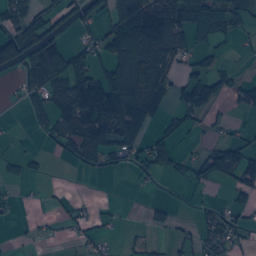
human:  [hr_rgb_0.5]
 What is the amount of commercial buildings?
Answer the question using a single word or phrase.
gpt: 1

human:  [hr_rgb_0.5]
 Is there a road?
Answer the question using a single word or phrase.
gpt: yes

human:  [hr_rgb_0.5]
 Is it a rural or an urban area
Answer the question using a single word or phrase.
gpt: rural

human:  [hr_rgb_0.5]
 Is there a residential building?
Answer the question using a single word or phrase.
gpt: yes

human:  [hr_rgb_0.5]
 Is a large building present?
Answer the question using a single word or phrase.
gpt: no

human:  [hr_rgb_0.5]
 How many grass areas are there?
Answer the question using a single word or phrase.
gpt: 126

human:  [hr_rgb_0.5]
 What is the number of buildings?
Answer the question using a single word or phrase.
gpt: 292

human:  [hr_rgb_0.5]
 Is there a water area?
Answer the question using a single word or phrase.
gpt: yes

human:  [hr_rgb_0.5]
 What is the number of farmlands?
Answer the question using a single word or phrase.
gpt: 73

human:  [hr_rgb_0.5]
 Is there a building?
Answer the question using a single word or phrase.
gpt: yes

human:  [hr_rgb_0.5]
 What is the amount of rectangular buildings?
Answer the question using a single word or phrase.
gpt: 210

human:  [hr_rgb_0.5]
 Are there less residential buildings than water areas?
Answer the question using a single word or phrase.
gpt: no

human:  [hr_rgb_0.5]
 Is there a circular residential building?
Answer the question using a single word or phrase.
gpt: yes

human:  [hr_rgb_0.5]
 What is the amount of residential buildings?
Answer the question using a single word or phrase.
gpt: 289

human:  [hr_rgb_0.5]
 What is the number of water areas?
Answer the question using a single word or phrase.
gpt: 22

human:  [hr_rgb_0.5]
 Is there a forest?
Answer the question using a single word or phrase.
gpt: yes

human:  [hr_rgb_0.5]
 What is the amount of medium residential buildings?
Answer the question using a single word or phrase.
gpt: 2

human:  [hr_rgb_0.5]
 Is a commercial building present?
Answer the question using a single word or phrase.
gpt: yes

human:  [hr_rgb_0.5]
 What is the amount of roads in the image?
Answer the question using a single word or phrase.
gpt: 191

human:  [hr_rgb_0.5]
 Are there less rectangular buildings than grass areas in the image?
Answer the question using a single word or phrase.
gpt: no

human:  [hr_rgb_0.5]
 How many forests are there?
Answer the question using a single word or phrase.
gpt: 140

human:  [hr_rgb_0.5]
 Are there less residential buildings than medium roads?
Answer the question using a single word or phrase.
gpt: no

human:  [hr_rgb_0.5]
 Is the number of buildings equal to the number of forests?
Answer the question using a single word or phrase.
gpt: no

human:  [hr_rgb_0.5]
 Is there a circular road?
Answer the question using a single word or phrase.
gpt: no

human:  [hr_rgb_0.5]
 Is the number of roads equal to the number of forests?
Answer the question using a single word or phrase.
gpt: no

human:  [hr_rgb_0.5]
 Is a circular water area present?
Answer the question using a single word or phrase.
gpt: yes

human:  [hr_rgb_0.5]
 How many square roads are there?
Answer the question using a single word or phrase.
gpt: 0

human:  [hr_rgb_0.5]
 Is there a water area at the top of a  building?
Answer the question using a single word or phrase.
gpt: yes

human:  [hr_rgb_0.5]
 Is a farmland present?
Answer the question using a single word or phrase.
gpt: yes

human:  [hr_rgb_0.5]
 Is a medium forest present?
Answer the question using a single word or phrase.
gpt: yes

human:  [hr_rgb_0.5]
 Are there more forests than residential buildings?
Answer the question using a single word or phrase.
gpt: no

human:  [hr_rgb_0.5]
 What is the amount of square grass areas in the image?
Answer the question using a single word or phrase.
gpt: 0

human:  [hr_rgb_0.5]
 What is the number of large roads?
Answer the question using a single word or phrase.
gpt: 0

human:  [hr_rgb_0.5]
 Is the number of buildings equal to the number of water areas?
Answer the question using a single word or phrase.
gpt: no

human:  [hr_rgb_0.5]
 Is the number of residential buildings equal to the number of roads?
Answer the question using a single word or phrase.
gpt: no

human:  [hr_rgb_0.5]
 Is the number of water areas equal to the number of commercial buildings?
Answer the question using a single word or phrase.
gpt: no

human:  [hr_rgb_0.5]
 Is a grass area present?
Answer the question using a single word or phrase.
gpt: yes

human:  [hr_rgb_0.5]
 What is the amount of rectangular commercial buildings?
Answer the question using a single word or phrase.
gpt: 1

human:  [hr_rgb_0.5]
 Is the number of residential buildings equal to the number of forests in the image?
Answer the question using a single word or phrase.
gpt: no

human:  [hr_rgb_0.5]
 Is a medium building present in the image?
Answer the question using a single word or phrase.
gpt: yes

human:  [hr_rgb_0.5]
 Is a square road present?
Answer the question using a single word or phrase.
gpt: no

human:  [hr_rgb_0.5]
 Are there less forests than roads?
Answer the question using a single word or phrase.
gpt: yes

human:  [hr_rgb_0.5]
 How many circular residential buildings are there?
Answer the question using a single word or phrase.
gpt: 4

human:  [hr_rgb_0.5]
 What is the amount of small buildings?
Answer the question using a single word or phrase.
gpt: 290

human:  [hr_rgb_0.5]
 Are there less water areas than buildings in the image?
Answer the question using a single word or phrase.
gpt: yes

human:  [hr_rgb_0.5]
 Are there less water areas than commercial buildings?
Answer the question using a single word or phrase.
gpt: no

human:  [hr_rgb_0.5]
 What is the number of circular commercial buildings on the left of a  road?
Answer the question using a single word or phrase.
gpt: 0

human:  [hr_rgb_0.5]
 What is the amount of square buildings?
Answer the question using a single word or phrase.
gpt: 4

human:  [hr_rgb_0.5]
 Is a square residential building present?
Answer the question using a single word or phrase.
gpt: yes

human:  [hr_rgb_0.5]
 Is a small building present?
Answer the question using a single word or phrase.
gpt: yes

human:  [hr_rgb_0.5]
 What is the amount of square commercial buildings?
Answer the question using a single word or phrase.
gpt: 0

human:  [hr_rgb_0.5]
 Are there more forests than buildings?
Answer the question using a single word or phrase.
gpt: no

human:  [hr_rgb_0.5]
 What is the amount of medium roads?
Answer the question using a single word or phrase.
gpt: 0

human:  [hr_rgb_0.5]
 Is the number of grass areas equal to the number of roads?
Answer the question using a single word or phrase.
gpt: no

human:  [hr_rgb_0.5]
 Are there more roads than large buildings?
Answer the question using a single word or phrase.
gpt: yes

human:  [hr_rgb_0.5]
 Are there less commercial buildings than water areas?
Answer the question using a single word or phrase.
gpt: yes

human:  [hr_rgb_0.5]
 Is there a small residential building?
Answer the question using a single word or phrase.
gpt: yes

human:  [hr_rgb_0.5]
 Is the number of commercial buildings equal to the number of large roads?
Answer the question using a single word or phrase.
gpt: no

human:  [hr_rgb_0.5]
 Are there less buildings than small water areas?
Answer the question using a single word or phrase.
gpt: no

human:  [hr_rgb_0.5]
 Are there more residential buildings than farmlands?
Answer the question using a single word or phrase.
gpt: yes

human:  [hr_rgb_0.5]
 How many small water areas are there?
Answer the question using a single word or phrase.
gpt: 8

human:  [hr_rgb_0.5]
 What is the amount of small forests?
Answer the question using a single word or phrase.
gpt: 28

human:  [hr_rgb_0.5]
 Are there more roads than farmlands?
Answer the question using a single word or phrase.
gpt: yes

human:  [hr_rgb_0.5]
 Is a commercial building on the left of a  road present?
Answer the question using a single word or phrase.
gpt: yes